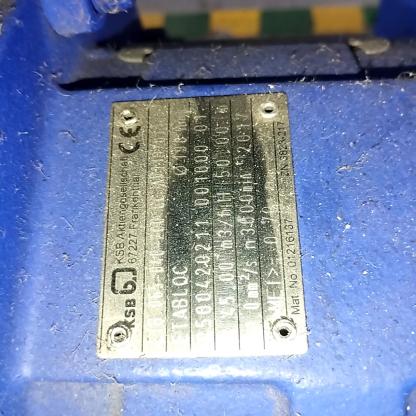
Klasa: tabliczka-znamionowa